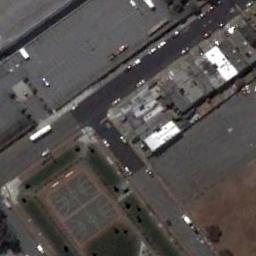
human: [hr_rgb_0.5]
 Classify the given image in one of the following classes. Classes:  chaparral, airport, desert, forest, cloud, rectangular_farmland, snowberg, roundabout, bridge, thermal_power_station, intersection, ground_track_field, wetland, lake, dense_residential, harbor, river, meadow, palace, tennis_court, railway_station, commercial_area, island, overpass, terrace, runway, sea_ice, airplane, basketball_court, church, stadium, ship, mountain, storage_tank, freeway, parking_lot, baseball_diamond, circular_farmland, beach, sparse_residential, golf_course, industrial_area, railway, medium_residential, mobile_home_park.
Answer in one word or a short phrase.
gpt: basketball_court